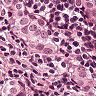
Metastatic tissue present: yes